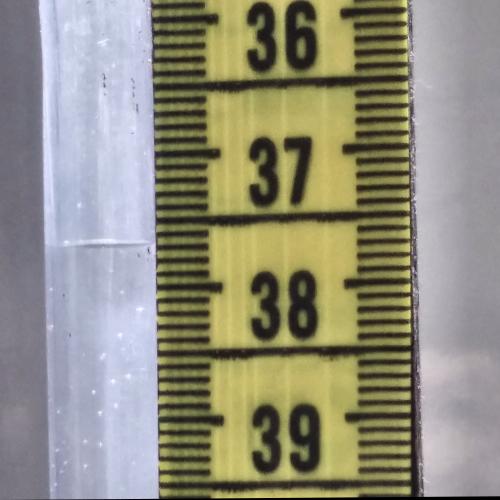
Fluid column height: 37.7 cm